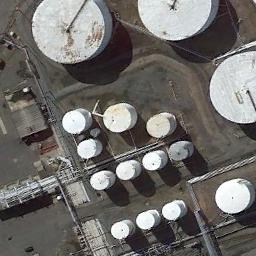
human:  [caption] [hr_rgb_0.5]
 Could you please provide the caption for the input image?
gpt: There are many differently sized storage tanks near tubes in the oil refinery .

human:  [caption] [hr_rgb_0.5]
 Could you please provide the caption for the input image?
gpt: Three large storage tanks are on top of many smaller tanks .

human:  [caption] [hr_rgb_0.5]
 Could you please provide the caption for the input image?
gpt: There are three big and some small white storage tanks on the bare dust .

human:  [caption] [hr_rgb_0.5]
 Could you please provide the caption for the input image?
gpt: There are three larger storage tanks and more than a dozen smaller storage tanks .

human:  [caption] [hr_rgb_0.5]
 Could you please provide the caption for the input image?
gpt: There are some storage tanks of different sizes .